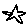
Label: star